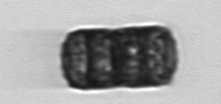
Label: Paralia_sulcata